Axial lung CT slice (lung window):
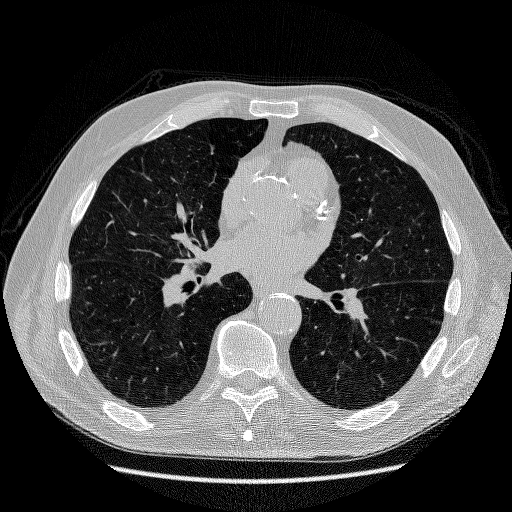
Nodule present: no